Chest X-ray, PA view. Patient: 50 years old, sex F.
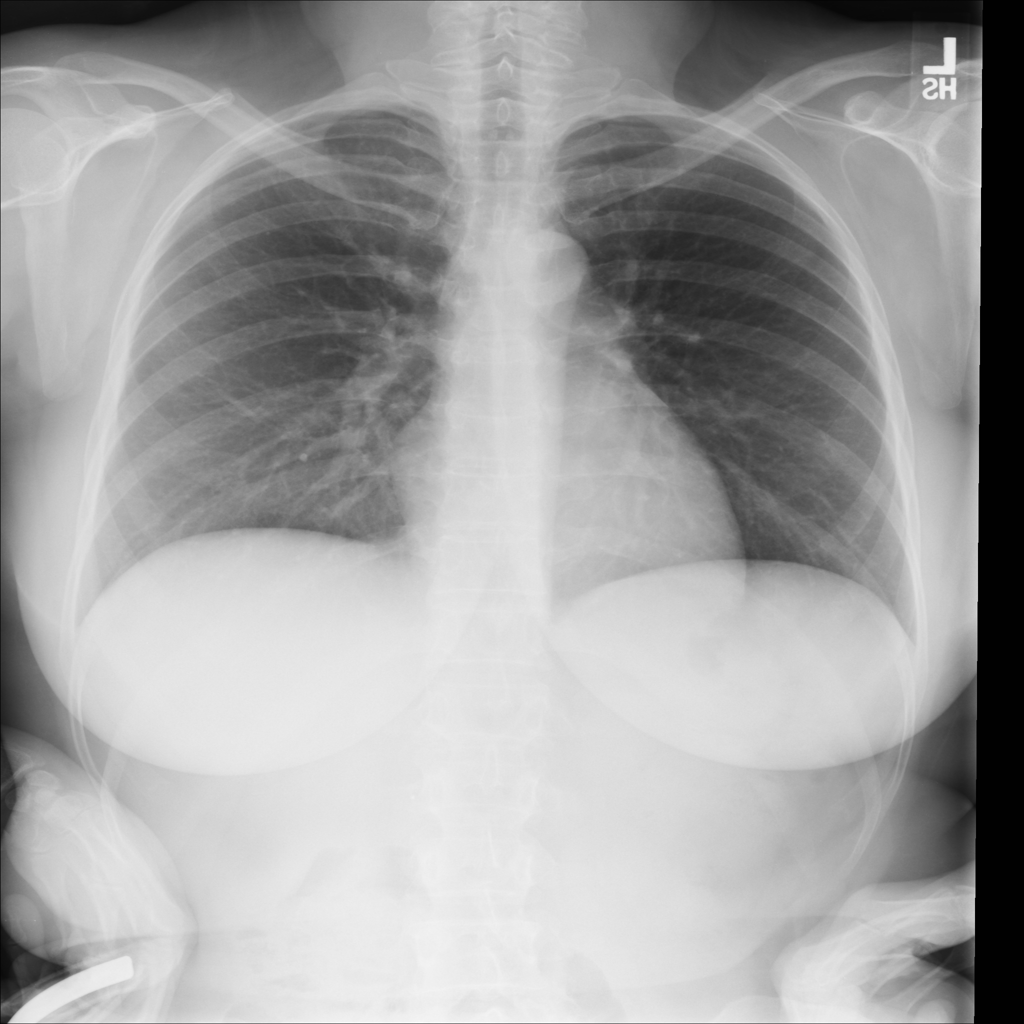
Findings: No Finding